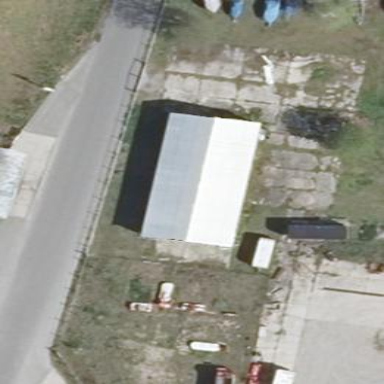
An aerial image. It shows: Gabled warehouse with white roof. The roof runs along the building and the exterior is brown.